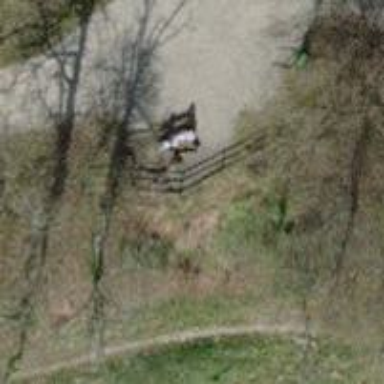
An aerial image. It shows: Brown bench.